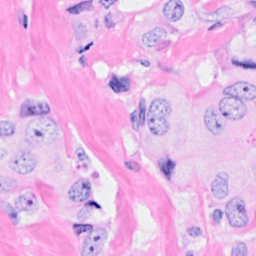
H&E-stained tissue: Breast